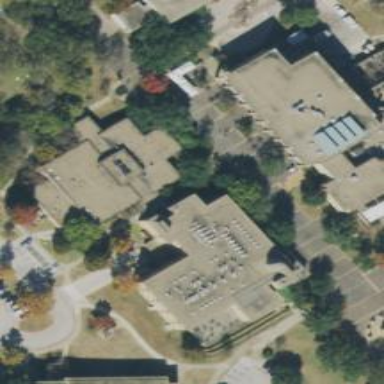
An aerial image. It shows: University building.